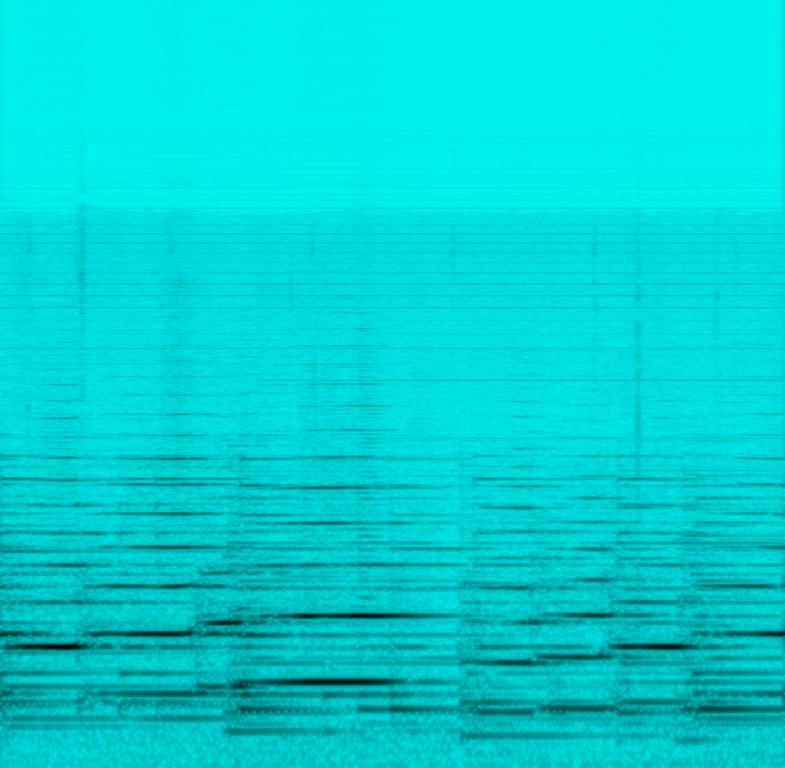
The low quality recording features a mellow french horn melody, followed by mellow piano chords. It sounds passionate, emotional and beautiful, despite the fact that the recording is noisy, buzzy and in mono.